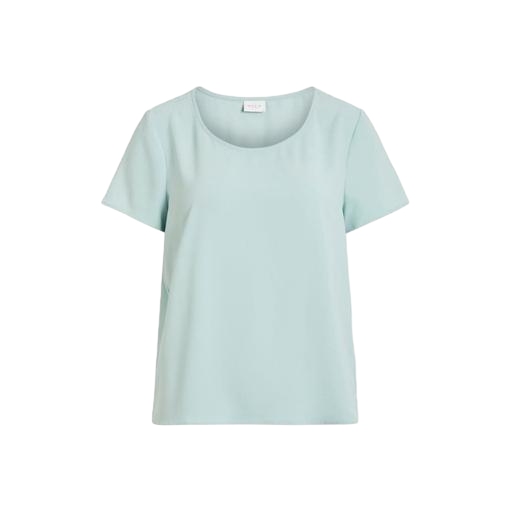
short-sleeved blouse, blue short-sleeve top only macy, short-sleeve top only macy, white background